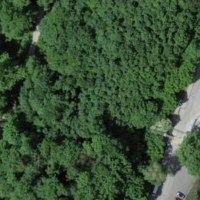
EUNIS habitat code: 55
Species observed at this site:
Lampyris noctiluca
Fagus sylvatica